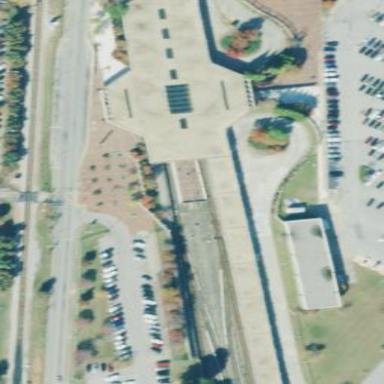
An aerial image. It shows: Train station building with bridge.